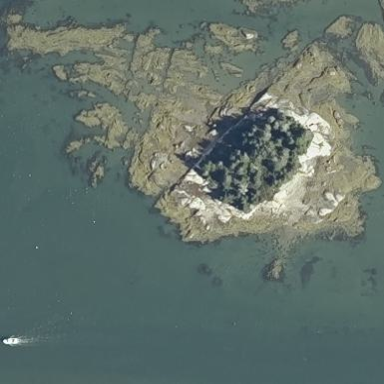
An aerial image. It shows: Island with natural coastline.